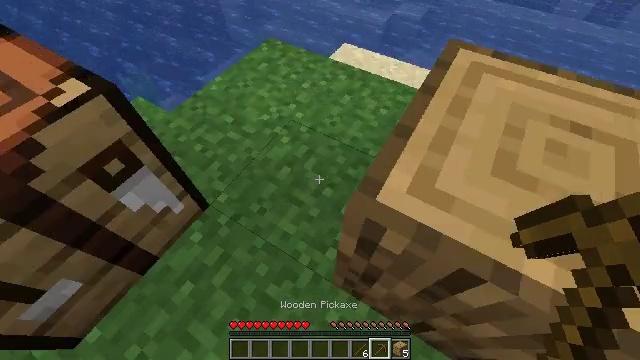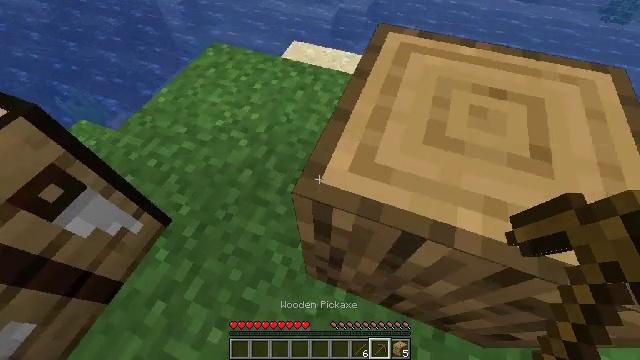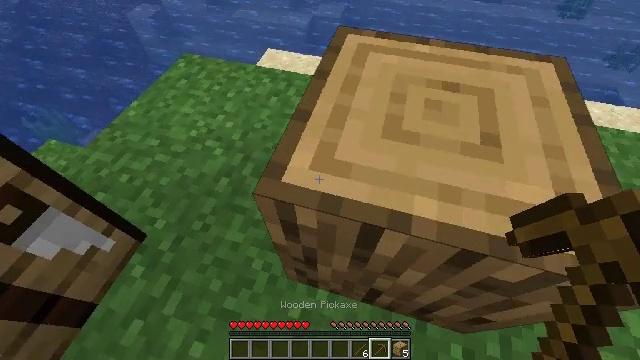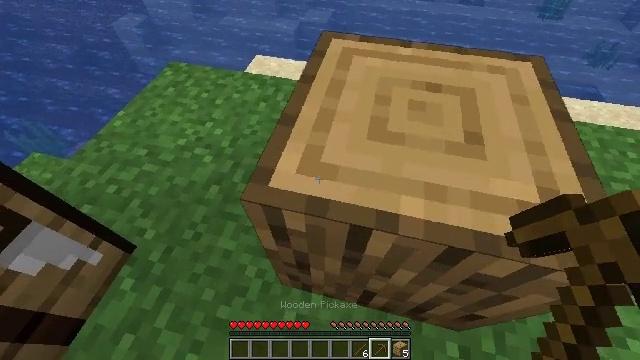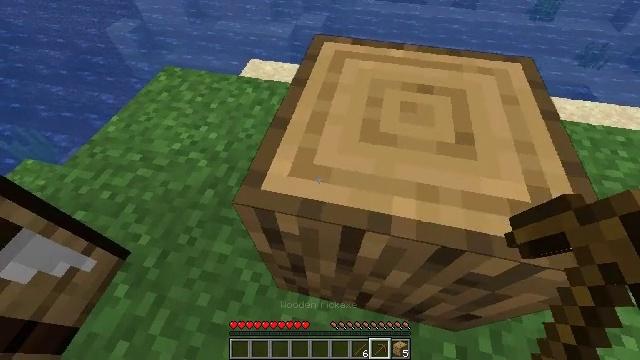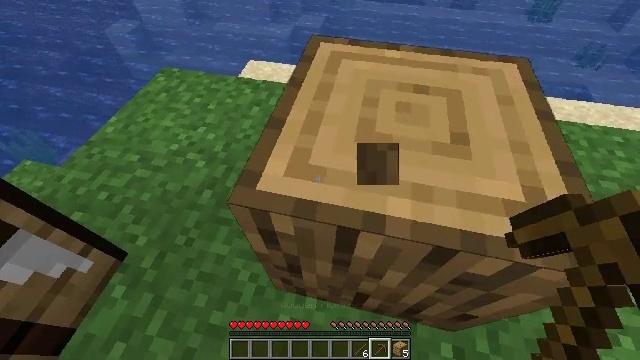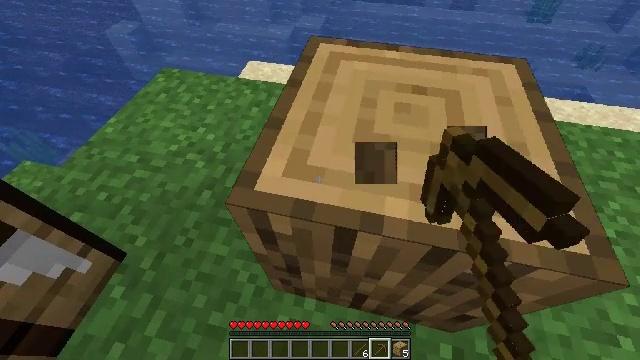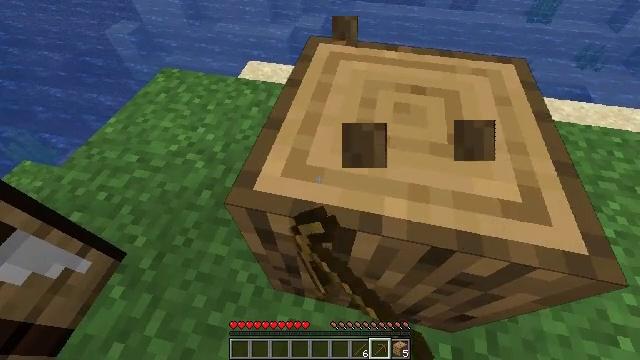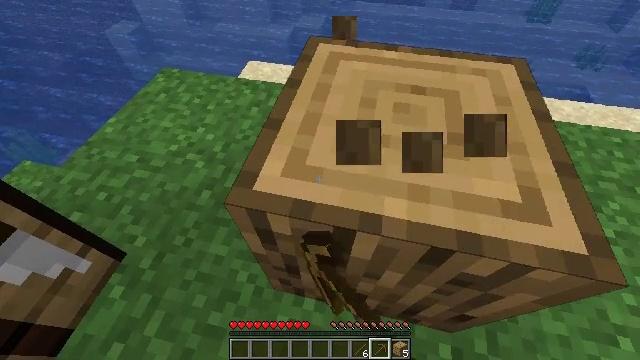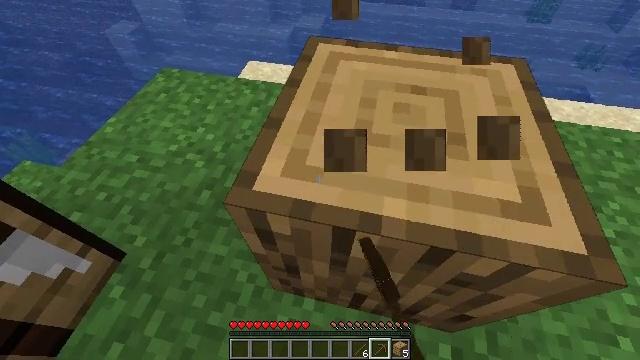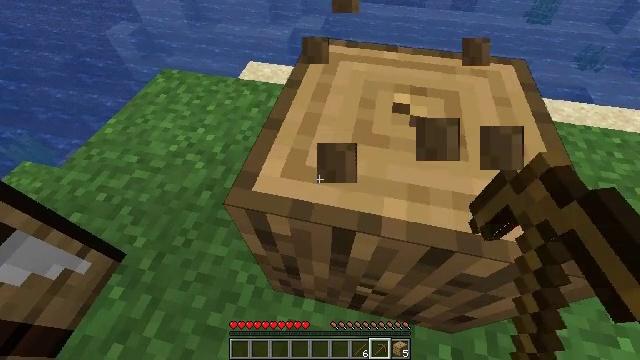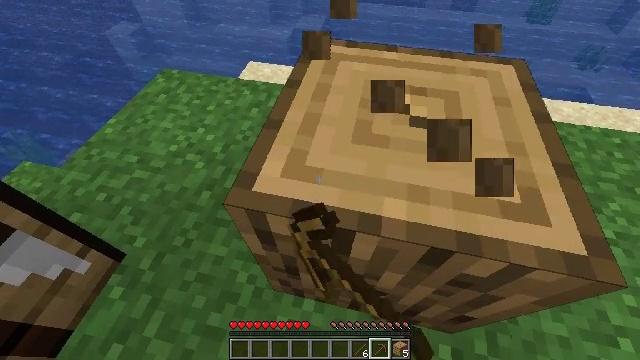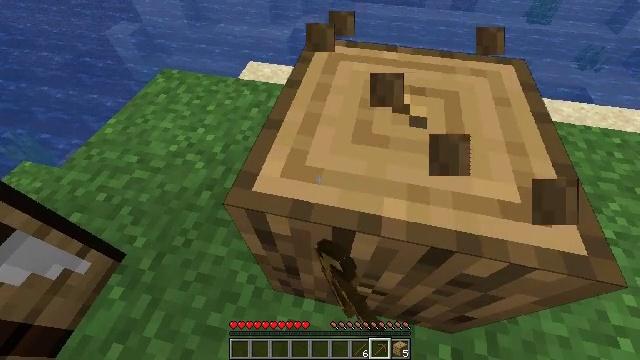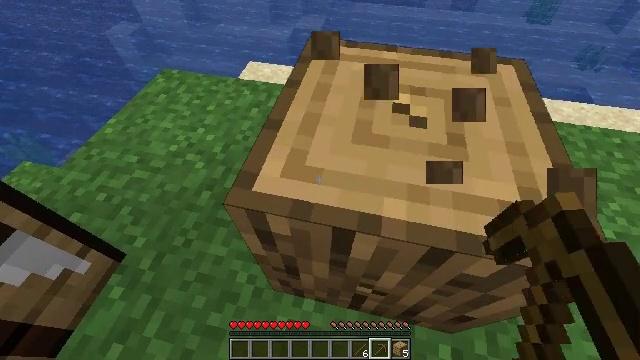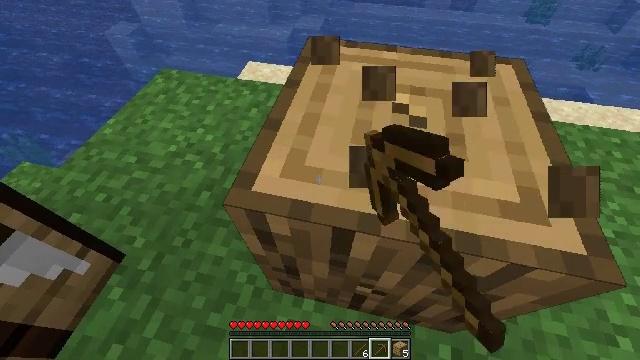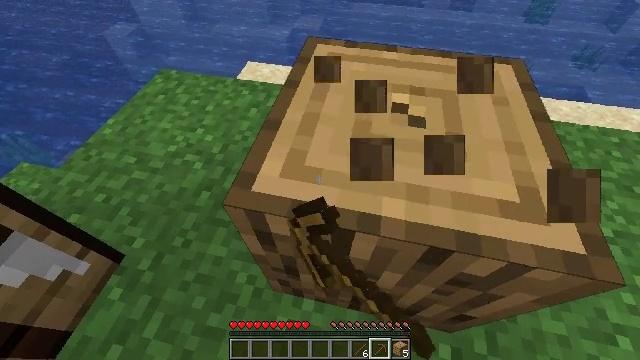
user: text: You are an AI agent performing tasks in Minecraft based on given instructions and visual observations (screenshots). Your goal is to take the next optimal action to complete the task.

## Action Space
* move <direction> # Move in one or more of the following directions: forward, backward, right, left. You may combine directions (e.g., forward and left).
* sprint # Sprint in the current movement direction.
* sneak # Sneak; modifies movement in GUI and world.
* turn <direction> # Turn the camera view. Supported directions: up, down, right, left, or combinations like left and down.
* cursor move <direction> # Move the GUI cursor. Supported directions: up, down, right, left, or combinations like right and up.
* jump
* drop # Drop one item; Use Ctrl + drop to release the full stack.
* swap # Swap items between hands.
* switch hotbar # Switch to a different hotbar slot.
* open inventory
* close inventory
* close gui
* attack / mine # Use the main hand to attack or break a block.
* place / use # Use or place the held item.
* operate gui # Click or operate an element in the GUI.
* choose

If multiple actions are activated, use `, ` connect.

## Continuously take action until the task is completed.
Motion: motion action
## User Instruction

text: Collect oak log for crafting.
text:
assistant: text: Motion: turn right
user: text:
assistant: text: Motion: turn right and up
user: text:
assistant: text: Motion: turn right
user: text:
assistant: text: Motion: turn right
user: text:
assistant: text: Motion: attack / mine
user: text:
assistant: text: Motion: attack / mine
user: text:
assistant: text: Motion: attack / mine
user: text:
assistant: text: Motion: attack / mine
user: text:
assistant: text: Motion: attack / mine
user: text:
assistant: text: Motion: attack / mine
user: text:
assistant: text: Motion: attack / mine
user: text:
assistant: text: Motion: attack / mine
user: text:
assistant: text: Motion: attack / mine
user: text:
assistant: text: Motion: attack / mine
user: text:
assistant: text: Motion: attack / mine
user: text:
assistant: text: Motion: attack / mine
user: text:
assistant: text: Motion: attack / mine
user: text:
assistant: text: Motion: attack / mine
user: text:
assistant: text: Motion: attack / mine
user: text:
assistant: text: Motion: attack / mine
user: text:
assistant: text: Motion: attack / mine
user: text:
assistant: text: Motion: attack / mine
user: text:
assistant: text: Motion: attack / mine
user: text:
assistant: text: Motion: attack / mine
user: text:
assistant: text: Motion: attack / mine
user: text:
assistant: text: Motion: attack / mine
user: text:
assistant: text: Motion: attack / mine
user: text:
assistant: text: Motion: attack / mine
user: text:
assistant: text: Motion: attack / mine
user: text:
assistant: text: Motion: attack / mine